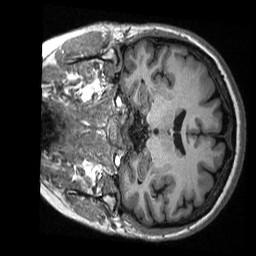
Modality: T1w
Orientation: coronal
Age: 52
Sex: female
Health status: healthy
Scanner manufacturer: siemens
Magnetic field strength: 3 T
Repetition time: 2.3 s
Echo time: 0.00298 s